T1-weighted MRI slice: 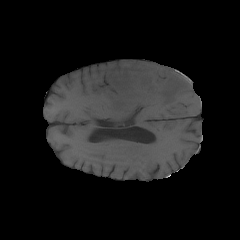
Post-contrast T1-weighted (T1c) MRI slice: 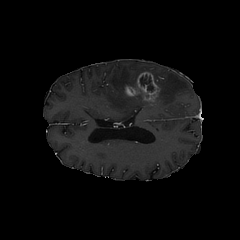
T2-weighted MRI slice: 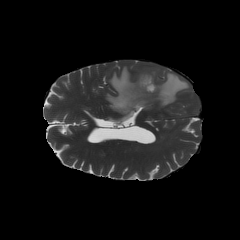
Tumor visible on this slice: yes